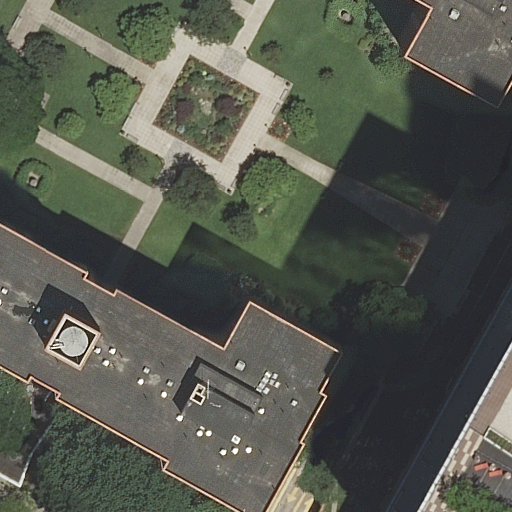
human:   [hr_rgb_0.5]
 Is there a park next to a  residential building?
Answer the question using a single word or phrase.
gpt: yes

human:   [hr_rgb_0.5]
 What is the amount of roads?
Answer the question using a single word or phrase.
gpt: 5

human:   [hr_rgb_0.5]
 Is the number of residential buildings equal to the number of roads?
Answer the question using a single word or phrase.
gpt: no

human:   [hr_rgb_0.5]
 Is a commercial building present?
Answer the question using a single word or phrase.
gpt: no

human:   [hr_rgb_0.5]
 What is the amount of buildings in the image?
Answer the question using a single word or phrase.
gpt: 3

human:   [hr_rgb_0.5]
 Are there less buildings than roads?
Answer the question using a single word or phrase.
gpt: yes

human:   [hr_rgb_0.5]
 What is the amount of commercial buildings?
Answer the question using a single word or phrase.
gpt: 0

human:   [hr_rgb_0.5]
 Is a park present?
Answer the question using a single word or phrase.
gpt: yes

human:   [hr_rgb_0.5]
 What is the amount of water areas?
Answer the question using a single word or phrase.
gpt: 0

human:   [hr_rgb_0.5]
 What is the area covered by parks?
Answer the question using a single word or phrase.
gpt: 6924m2

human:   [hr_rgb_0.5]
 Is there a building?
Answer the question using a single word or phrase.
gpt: yes

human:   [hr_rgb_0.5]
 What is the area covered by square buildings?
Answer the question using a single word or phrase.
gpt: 0m2

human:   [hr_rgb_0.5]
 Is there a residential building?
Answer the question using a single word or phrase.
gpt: yes

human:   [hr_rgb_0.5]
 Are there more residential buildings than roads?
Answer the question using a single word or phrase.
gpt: no

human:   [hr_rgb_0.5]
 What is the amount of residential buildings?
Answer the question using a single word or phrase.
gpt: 3

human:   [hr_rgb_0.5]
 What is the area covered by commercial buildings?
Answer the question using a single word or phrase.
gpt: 0m2

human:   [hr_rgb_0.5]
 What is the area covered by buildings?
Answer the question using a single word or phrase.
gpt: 2823m2

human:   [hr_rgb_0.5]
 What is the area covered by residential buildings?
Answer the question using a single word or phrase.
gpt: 2823m2

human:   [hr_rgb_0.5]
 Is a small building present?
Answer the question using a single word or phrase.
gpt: no

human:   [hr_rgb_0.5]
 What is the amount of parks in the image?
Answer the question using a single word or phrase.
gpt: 1

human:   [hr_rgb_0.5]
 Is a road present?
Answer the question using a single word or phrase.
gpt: yes

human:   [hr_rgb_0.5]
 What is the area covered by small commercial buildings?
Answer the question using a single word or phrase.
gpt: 0m2

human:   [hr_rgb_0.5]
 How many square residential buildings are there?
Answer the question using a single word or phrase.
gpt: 0

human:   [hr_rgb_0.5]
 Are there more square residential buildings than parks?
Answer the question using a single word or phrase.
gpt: no

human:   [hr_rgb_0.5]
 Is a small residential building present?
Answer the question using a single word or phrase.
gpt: no

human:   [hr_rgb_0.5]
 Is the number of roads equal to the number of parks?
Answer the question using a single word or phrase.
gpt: no

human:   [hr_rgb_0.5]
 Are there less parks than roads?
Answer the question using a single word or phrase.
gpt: yes

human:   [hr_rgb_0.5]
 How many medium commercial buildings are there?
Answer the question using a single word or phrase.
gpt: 0

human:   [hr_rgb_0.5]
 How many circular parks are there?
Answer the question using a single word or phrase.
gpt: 0

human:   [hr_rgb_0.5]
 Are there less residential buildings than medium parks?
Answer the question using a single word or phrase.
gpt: no

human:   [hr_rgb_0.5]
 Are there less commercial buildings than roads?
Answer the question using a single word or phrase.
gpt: yes

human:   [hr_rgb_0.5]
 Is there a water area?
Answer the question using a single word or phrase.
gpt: no

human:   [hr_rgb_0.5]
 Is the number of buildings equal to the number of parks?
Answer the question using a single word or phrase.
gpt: no

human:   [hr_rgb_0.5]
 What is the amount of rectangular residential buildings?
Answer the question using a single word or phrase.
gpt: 2

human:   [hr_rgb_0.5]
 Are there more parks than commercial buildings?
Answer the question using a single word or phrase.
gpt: yes

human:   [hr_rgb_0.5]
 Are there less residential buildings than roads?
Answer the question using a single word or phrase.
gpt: yes

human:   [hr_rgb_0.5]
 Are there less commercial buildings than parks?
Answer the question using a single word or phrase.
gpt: yes

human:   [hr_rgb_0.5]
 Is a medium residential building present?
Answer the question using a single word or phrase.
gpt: yes

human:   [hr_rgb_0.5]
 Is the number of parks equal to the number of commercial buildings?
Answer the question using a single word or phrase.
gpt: no

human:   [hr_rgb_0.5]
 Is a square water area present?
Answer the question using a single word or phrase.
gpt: no

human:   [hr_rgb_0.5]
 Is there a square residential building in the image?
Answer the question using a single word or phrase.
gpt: no

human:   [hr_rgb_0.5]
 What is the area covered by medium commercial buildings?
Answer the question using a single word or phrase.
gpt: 0m2

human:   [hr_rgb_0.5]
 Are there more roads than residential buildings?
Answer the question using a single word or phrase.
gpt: yes

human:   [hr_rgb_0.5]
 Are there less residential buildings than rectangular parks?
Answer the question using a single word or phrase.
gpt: no

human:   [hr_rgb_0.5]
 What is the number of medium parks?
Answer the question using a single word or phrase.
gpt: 0

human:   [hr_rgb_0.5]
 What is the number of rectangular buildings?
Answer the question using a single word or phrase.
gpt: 2

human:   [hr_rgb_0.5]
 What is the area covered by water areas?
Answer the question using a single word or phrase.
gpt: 0m2

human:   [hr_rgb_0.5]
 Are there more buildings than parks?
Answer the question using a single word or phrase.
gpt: yes

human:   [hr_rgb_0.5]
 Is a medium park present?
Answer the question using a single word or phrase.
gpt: no

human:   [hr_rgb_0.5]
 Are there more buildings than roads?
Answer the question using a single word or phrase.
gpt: no

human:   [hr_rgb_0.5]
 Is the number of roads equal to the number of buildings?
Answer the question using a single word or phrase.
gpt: no

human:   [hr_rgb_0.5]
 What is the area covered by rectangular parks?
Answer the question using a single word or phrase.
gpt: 0m2

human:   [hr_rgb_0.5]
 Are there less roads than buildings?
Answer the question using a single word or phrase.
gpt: no

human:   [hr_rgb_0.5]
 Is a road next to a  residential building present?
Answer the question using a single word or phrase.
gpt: yes

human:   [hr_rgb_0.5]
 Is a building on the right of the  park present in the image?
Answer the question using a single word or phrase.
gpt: yes

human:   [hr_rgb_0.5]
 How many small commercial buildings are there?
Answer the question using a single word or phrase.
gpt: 0

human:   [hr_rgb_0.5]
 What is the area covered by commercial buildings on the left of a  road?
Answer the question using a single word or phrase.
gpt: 0m2

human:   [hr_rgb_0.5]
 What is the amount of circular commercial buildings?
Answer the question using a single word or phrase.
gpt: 0

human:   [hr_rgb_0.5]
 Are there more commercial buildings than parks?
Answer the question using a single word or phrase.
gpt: no

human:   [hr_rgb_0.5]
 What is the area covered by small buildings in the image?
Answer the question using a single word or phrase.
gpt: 0m2

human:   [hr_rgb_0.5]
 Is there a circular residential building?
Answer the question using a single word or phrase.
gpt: no

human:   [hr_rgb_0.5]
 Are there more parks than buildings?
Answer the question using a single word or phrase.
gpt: no

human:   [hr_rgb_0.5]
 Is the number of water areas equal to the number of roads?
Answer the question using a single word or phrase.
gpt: no

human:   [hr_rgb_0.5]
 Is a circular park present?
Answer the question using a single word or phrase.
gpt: no